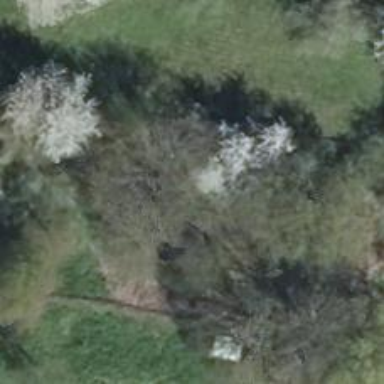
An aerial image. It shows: Deciduous broadleaved tree.